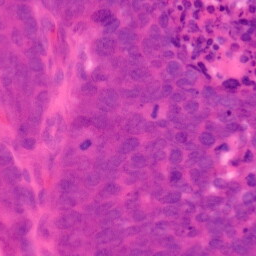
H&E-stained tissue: Colon